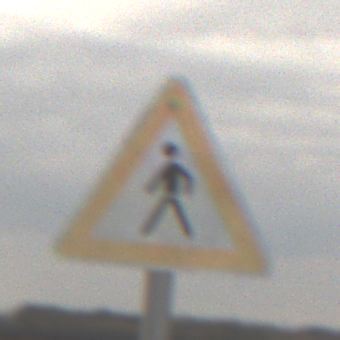
Verkehrszeichen: FussgaengerRechts
Umgebung: Outdoor, Nature
Tageszeit: MorningAfternoon
Wetter: Overcast
Licht: Natural
Jahreszeit: NotSpecified
Kontrast: LowContrast